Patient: sex F, age 78
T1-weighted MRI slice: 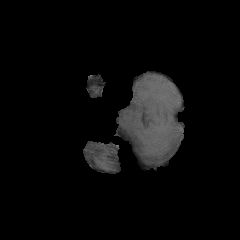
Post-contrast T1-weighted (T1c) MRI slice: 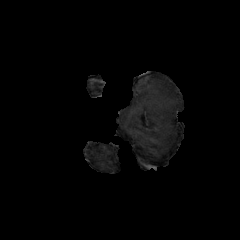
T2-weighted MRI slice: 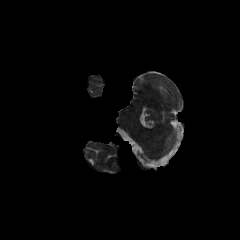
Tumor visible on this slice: no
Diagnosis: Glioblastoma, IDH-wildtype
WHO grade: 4